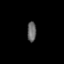
Tissue: lung
Cell type: Others
Senescence score: 0.2005
Nuclear area (px): 181
Mean DAPI intensity: 99.707